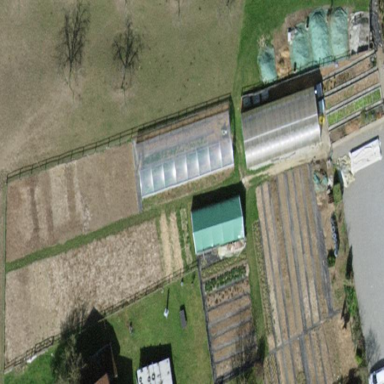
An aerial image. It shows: Greenhouse used for horticulture.